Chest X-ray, PA view. Patient: 51 years old, sex F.
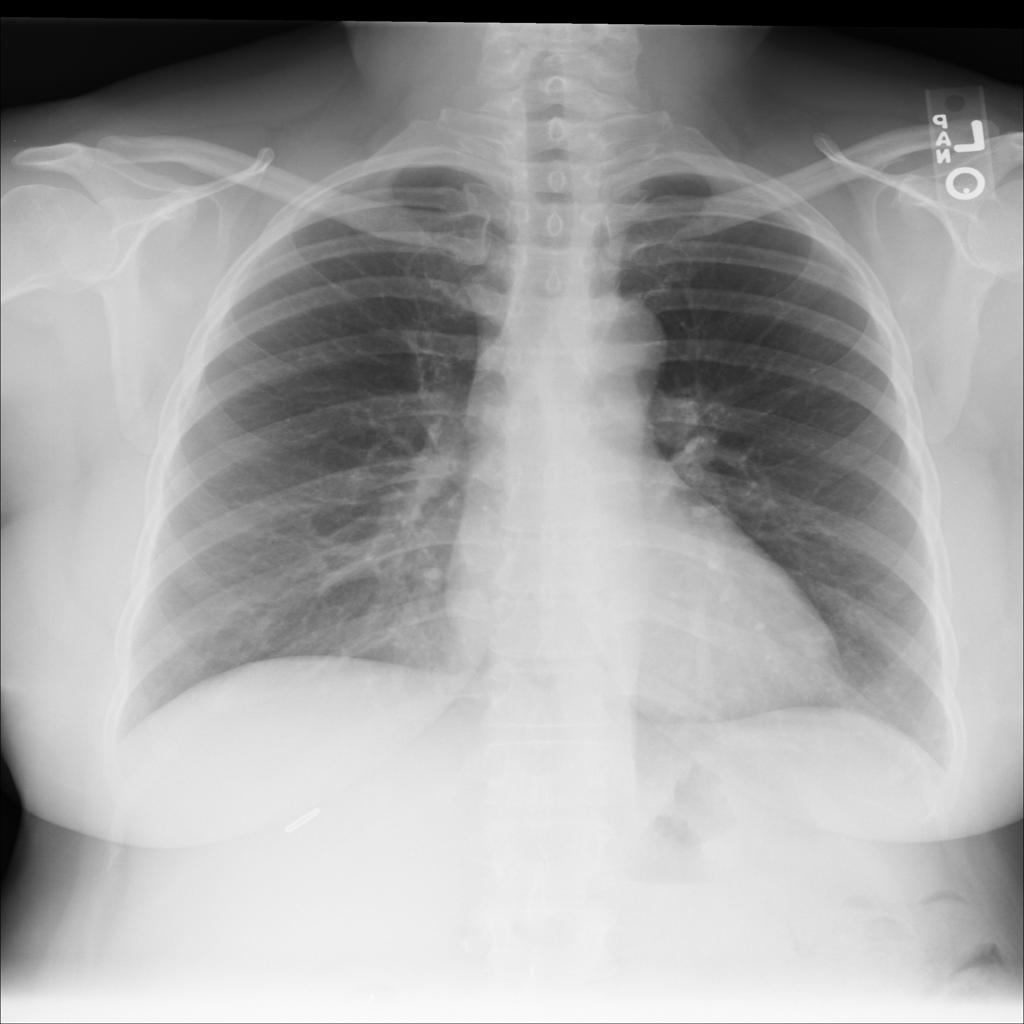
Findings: No Finding